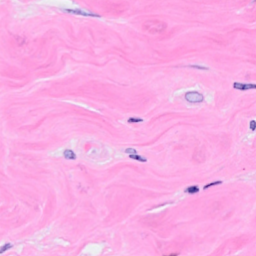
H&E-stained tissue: Breast